Question: How do i anchor fab at the red marked position in image attached below. Any help is appreciated. Also please visit this git hub link to suggest change.
<URL>

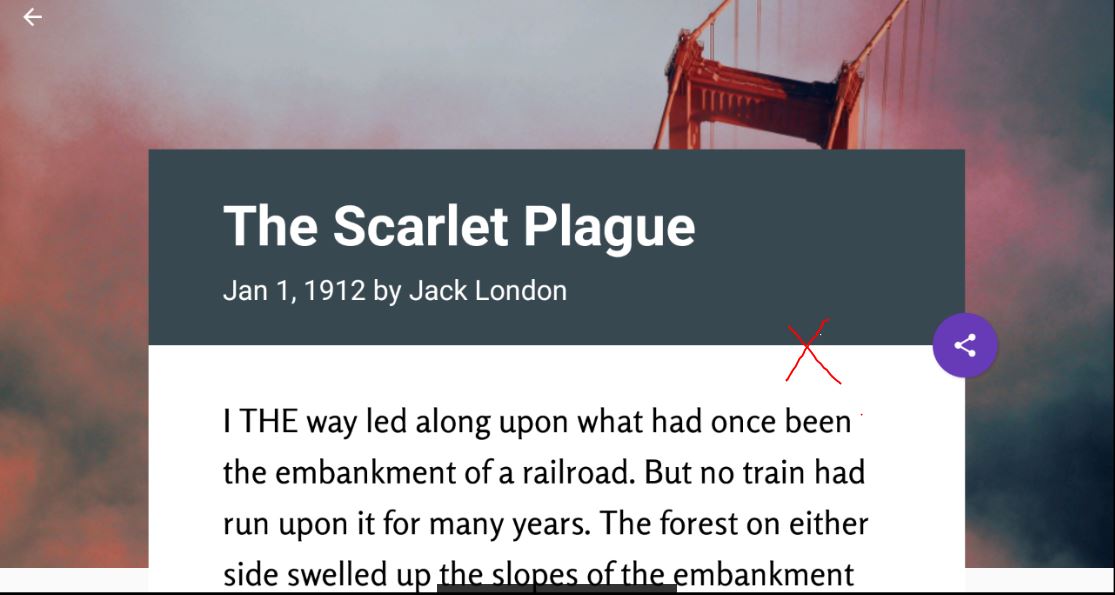
Answer: <URL>
Just remove 'android:layout_margin="@dimen/fab_margin"' from
like this
'''
<android.support.design.widget.FloatingActionButton
android:id="@+id/share_fab"
android:layout_width="@dimen/fab_width"
android:layout_height="@dimen/fab_height"
android:clickable="true"
app:rippleColor="@color/secondaryDarkColor"
android:contentDescription="@string/action_share"
android:src="@drawable/ic_share"
app:borderWidth="0dp"
app:elevation="@dimen/fab_elevation"
app:layout_anchor="@id/meta_bar"
app:layout_anchorGravity="right|bottom" />
'''